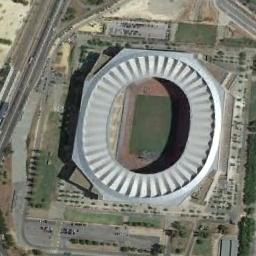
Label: stadium